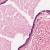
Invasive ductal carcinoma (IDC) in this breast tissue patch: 0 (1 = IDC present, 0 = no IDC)